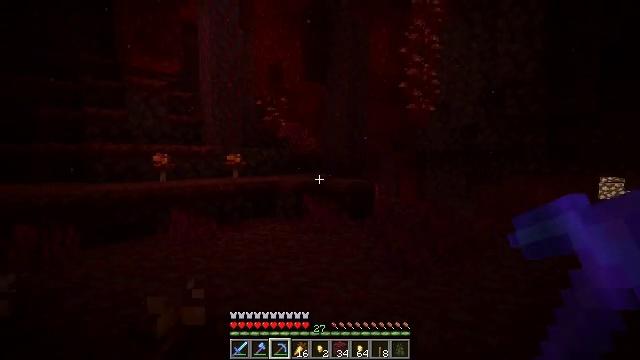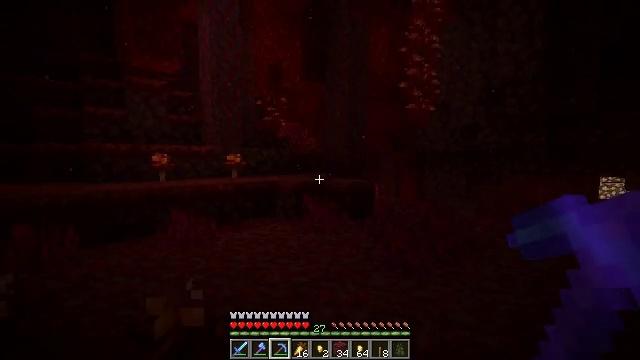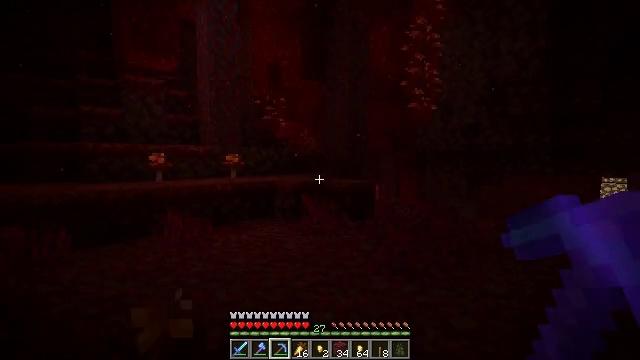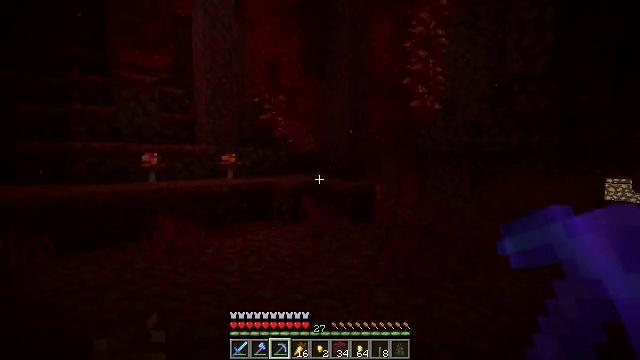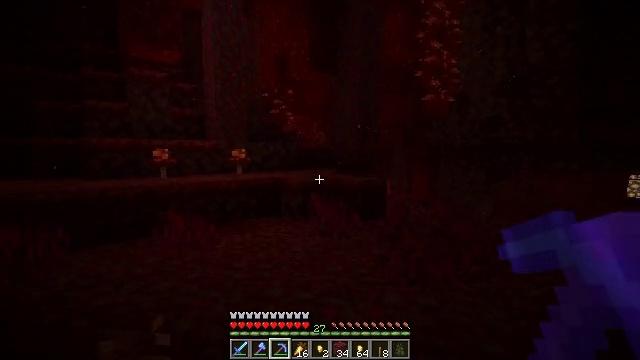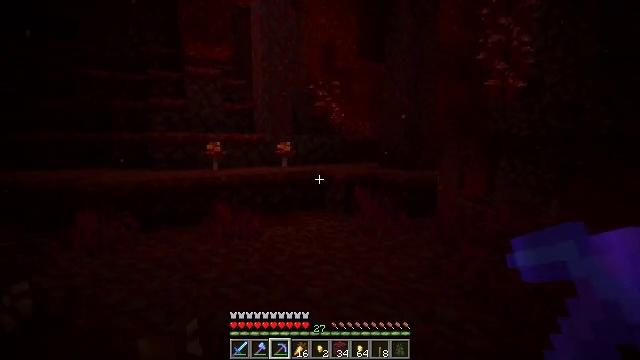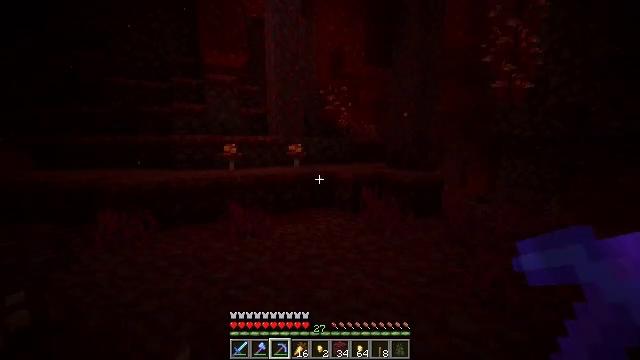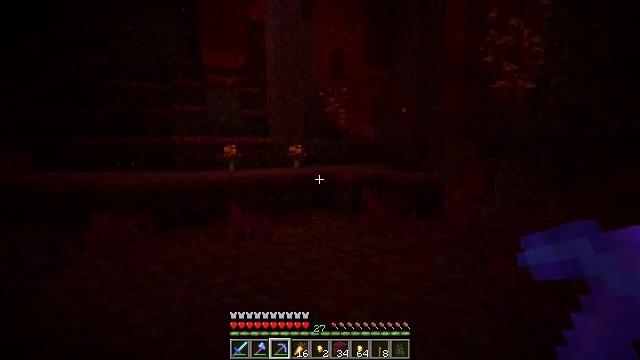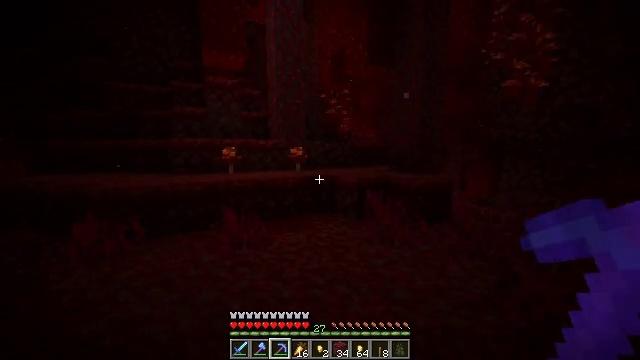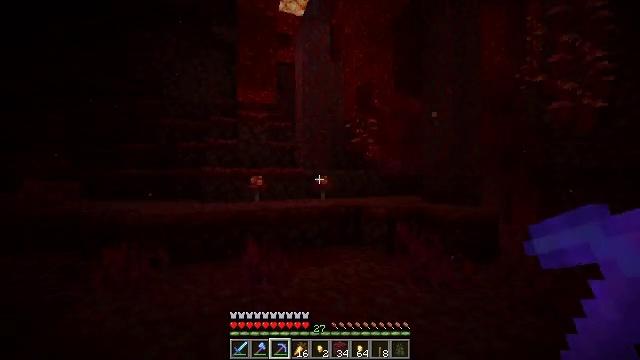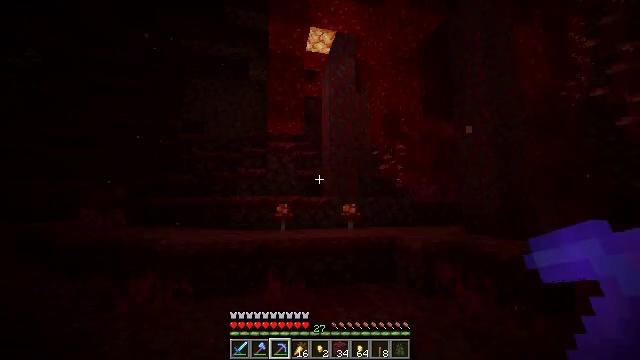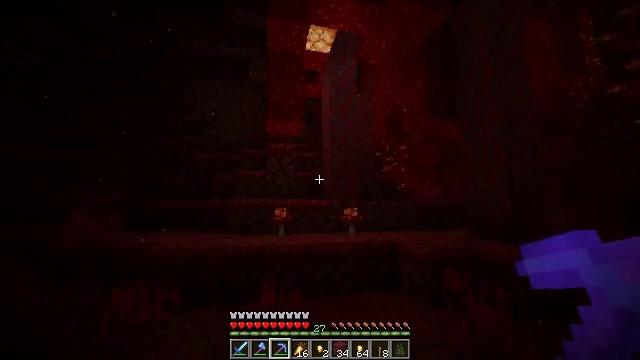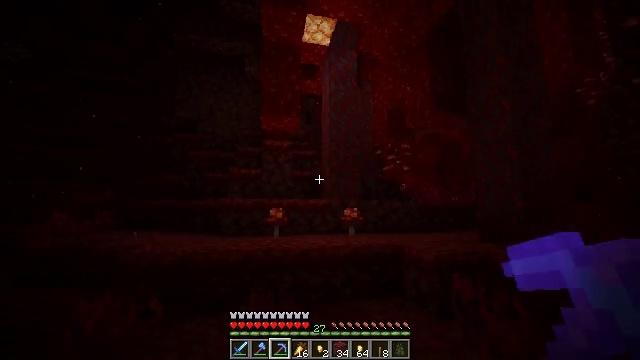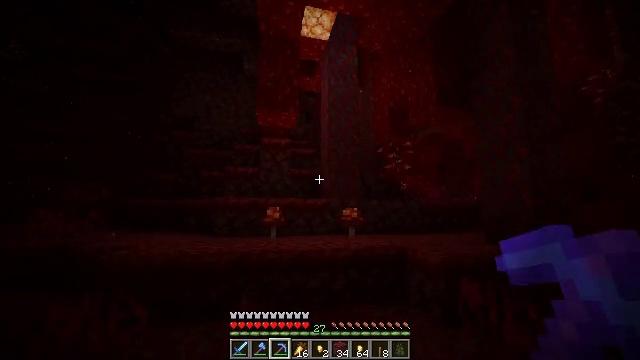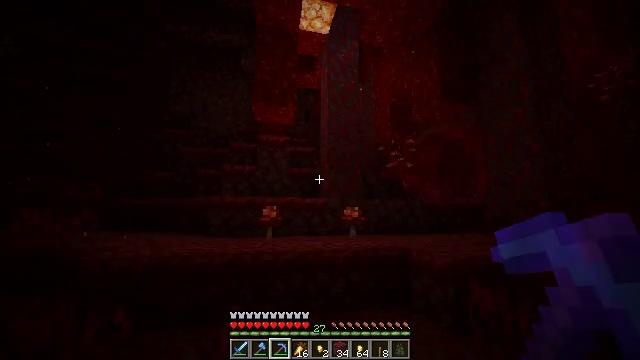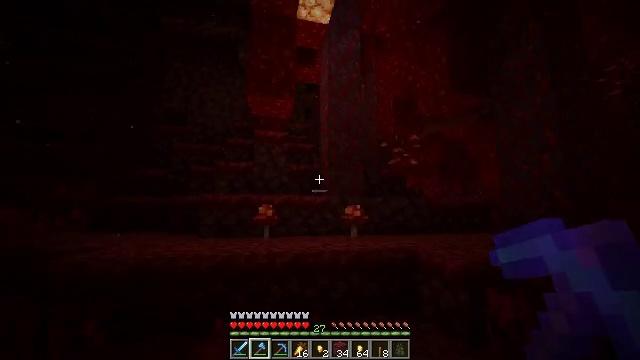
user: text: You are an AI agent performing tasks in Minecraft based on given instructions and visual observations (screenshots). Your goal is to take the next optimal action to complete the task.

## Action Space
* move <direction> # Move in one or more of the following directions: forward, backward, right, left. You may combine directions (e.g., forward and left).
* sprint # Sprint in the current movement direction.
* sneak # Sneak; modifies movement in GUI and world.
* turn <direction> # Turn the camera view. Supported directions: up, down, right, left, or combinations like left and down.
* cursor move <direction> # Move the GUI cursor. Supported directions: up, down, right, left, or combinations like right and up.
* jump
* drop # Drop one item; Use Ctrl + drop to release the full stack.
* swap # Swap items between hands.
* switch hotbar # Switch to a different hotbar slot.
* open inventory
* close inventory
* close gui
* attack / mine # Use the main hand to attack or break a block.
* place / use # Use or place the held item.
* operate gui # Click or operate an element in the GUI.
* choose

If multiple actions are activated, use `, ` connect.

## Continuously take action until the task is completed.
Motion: motion action
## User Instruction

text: Gather crimson stem from a crimson forest.
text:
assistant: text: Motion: move forward
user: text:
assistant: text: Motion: move forward
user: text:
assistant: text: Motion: move forward
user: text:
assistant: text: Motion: move forward, sprint, turn left and down
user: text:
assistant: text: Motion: move forward, sprint, turn left and down
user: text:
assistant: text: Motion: move forward, sprint, turn left
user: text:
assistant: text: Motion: move forward, sprint
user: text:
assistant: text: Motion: move forward, sprint
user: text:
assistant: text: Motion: move forward, sprint, turn left and up
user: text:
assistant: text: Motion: move forward, turn left and up
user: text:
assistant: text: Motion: move forward
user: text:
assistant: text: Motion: move forward
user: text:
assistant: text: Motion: move forward
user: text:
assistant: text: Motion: move forward
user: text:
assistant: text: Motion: move forward, switch to hotbar 2
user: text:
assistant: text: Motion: move forward, switch to hotbar 2
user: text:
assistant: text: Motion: move forward
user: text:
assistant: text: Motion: move forward
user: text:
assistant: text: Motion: move forward
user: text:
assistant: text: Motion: move forward
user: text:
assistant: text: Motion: move forward
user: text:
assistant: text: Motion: move forward, jump
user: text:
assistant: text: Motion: move forward, turn right and up, jump
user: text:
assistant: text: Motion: move forward, turn right and up, jump
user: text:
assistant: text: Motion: move forward, jump
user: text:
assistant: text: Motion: move forward, turn left and down
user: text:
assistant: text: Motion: move forward, turn down
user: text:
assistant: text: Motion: move forward, turn down
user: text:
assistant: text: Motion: move forward, attack / mine
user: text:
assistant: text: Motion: attack / mine